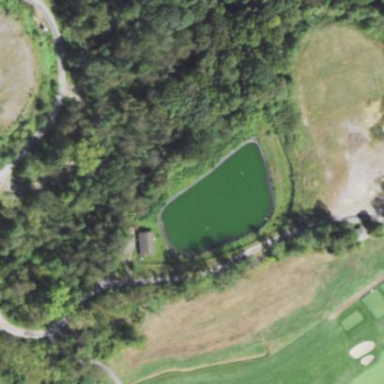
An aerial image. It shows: Water hazard in golf course. The hazard is natural water feature.